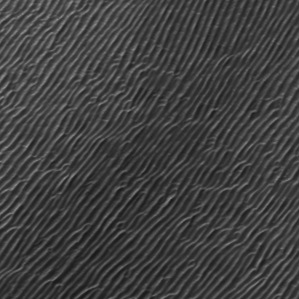
Label: frost